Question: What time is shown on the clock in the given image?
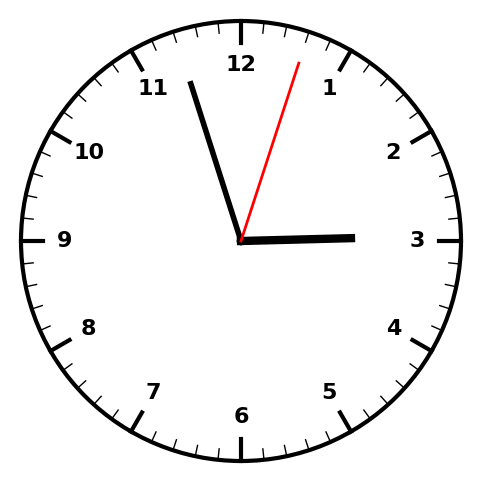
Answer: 02:57:03